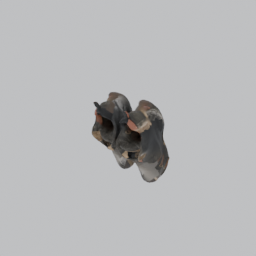
Label: people